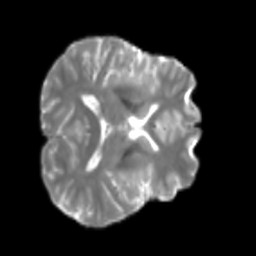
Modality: T2w
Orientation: axial
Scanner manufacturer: siemens
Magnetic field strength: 3 T
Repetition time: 4 s
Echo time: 0.0594 s